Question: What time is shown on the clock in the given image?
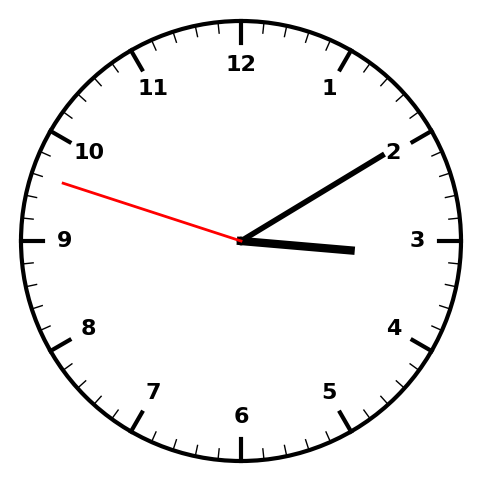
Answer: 03:09:48